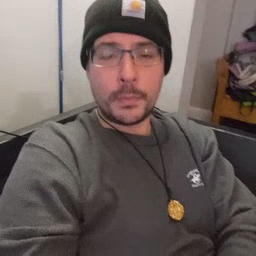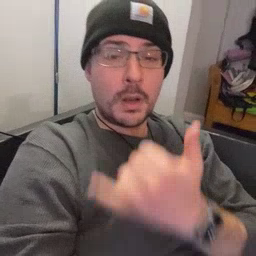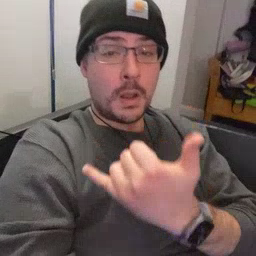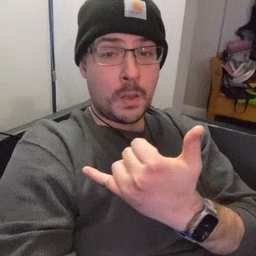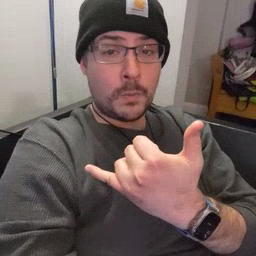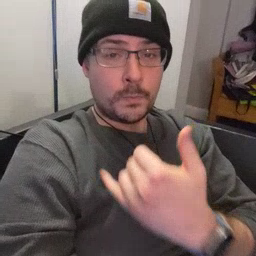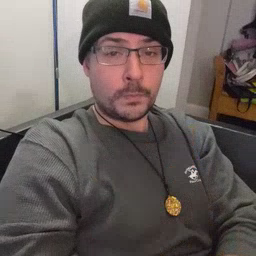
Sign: now